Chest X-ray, AP view. Patient: 63 years old, sex M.
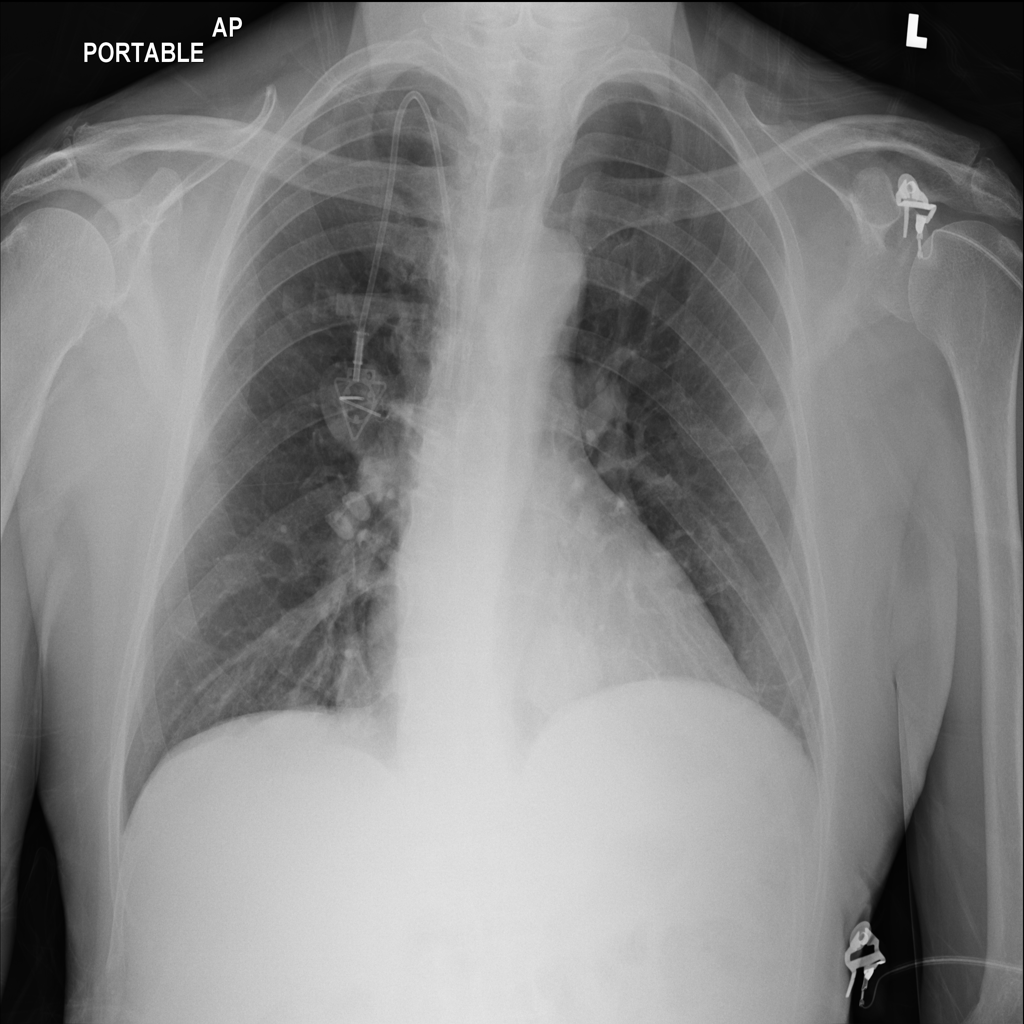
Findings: Nodule